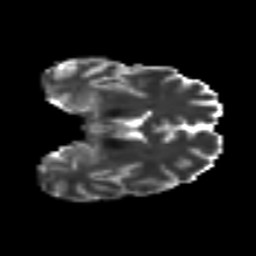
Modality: T2w
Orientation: coronal
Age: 32
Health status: ill
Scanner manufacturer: philips
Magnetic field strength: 3 T
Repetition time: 9 s
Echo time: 0.127 s